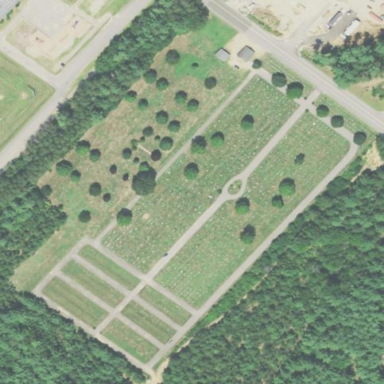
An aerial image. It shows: Cemetery.